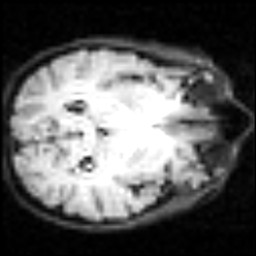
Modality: inplaneT2
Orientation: axial